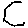
Label: hexagon